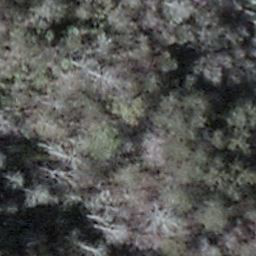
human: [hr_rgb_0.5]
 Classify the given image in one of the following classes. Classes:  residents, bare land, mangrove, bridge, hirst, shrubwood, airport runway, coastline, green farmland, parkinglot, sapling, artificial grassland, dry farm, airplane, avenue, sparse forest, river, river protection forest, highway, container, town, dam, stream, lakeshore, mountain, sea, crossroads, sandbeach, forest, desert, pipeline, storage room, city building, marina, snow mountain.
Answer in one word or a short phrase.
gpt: shrubwood